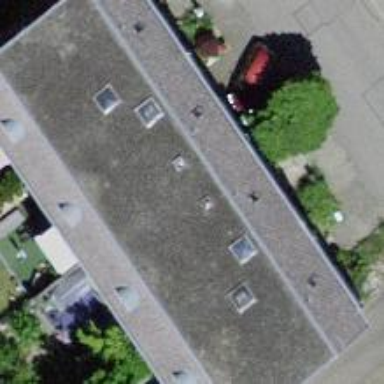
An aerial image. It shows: Terrace building.